Симметричная жёстко закрепленная труба состоит из трёх частей: двух прямых вертикальных участков $AB$ и $CD$ и соединяющего их участка $BC$, имеющего форму полуокружности (см. рисунок). Через трубу пропущен однородный тяжелый канат, который может двигаться внутри неё без трения. В начальный момент времени его концы находятся на одной высоте. Вследствие пренебрежимо малого внешнего воздействия канат начинает соскальзывать в одну сторону.
Найдите ускорение $a$ концов каната и долю $k$ длины каната, на которую опустится один из его концов, в тот момент, когда вертикальная составляющая силы, действующей на канат со стороны трубы, станет равна нулю. В любой момент времени можно пренебречь длиной изогнутого участка трубы по сравнению с длиной вертикальных кусков каната.
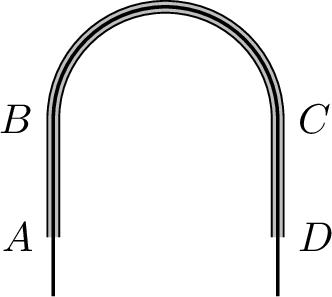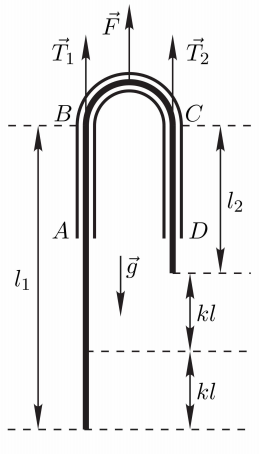
Решение: Пусть $\rho$ - линейная плотность каната (кг/м), $l$ - длина каната, $l_{1}$ и $l_{2}$ - длины его вертикальных кусков в некоторый момент времени, $T_{1}$ и $T_{2}$ - силы натяжения каната в точках $B$ и $C$ трубы, $F$ - вертикальная составляющая силы, действующей на канат со стороны трубы (см. рисунок).  Запишем второй закон Ньютона для вертикальных кусков каната: $$ \rho l_{1} a=\rho l_{1} g-T_{1}, \quad \rho l_{2} a=T_{2}-\rho l_{2} g. $$ По условию можно пренебречь длиной куска каната, находящегося внутри участка $B C$ трубы, по сравнению с длиной вертикальных кусков, то есть считать $l_{1}+l_{2}=l$. Кроме того, различие между $T_{1}$ и $T_{2}$ связано с касательным ускорением $a$ этого короткого (значит, лёгкого) куска, поэтому примем $T_{1}=T_{2}=T$. Решая систему выше, получаем $$ a=g \frac{l_{1}-l_{2}}{l_{1}+l_{2}}=2 k g, \quad T=2 \rho g \frac{l_{1} l_{2}}{l_{1}+l_{2}}=\frac{1}{2} \rho l g\left(1-4 k^{2}\right), $$ где использовано $$ l_{1}-l_{2}=2 k l, \quad l_{1}=\left(\frac{1}{2}+k\right) l, \quad l_{2}=\left(\frac{1}{2}-k\right) l. $$ Кусок каната, находящийся внутри участка $B C$ трубы, движется по окружности под действием сил натяжения и реакции трубы. Результирующей силой, вызывающей движение по окружности, пренебрегать нельзя, так как при заданной в данный момент скорости $v$ каната центростремительное ускорение возрастает с уменьшением диаметра полуокружности $B C$. Вместо трудоёмкого суммирования сил в каждой точке участка $B C$ применим метод малых перемещений: за малое время $\Delta t$ кусок каната, находящийся внутри участка $B C$ трубы, сместится на $\Delta l=v \Delta t$, что эквивалентно переносу кусочка каната длиной $\Delta l$ из точки $C$ в точку $B$ с изменением знака его скорости. Изменение импульса вызвано импульсом результирующей силы: $$ \Delta p=2(\rho \Delta l) v=(2 T-F) \Delta t, $$ откуда $$ F=2 T-2 \rho v^{2}. $$ Скорость $v$ найдём из закона сохранения энергии: $$ \frac{\rho l v^{2}}{2}=E_{кин}=-\Delta E_{пот}=(\rho k l) g(k l), $$ откуда $$ 2 \rho v^{2}=4 \rho l g k^{2}. $$ Подставляя полученное выражение в уравнение для $F$, находим $F=\rho l g\left(1-8 k^{2}\right)$. В искомый момент $F=0$, откуда $k=1 /(2 \sqrt{2})$, $a=g / \sqrt{2}$.
Ответ: $$ k=1 /(2 \sqrt{2}), $$ $$ a=g / \sqrt{2}. $$
Темы:
T, Механика, Динамика, Всероссийские, Канат